Field crop: tomato
Growth stage: 2
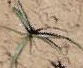
Species: cyperus